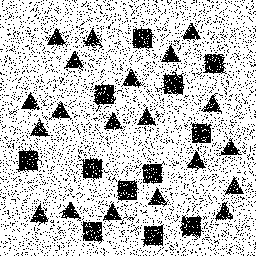
Squares: 12
Triangles: 20
Stars: 0
Total shapes: 32